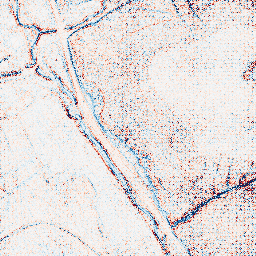
Category: edge_preserving
Decomposition family: anisotropic_diffusion
Decomposition parameters: iterations: 10
kappa: 10
gamma: 0.05
Upsampling method: regularized
Upsampling parameters: scale: 4
lambda_reg: 0.1
Upsampling scale: 4